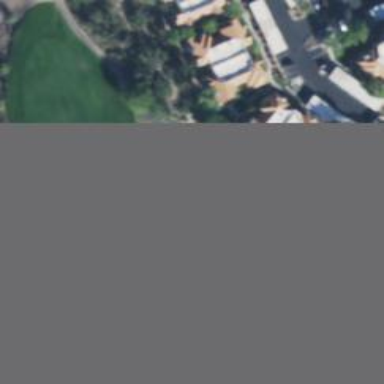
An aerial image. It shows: Golf rough area.